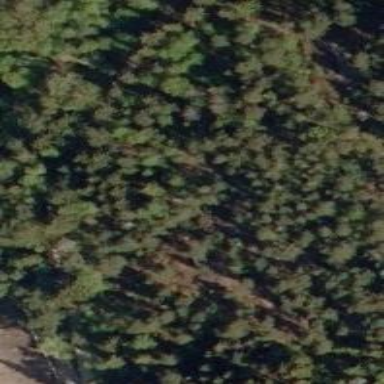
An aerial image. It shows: Cliff in nature.